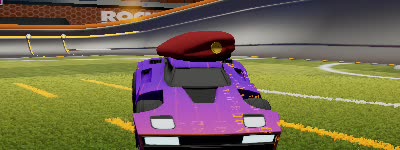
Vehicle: breakout